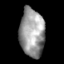
Tissue: skin
Cell type: Others
Senescence score: 0.69
Nuclear area (px): 1174
Mean DAPI intensity: 153.854